九年级 · 变换几何
如图, 正方形 $A B C D$ 与 $\triangle E F G$ 在方格纸中, 正方形和三角形的顶点都在格点上, 那么与 $\triangle E F G$ 相似的是（）

  (第 8 题)

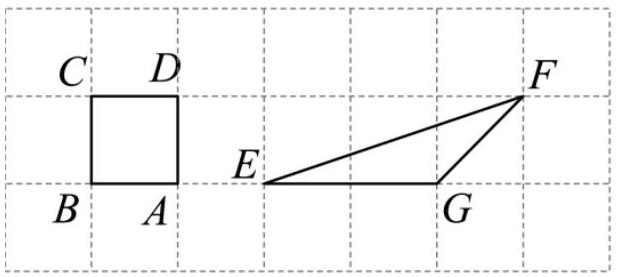
A. 以点 $E 、 F 、 A$ 为顶点的三角形
  B. 以点 $E 、 F 、 B$ 为顶点的三角形
  C. 以点 $E 、 F 、 C$ 为顶点的三角形
  D. 以点 $E 、 F 、 D$ 为顶点的三角形

答案: C
解析:  $\triangle E F G$ 中 $\angle E G F=135^{\circ}$, 利用两组对应边的比相等且夹角对应相等的两个三角形相似判断 A、B、D; 根据三组对应边的比相等的两个三角形相似判断 C.

【详解】解：由题意可得, $\triangle E F G$ 中 $\angle E G F=135^{\circ}, E G=2, G F=\sqrt{2}, E F=\sqrt{10}$.

A、 $\triangle E F A$ 中, $\angle A E F>135^{\circ}$, 则 $\triangle E F A$ 与 $\triangle E F G$ 不相似, 故本选项不符合题意;

B、 $\triangle E F B$ 中, $\angle B E F>135^{\circ}$, 则 $\triangle E F B$ 与 $\triangle E F G$ 不相似, 故本选项不符合题意;

C、 $\triangle E F C$ 中, $E F=\sqrt{10}, C E=\sqrt{5}, C F=5$,

$\because \frac{E G}{E F}=\frac{G F}{C E}=\frac{E F}{C F}=\frac{\sqrt{10}}{5}$,

$\therefore \triangle E F G \sim \triangle F C E$,
即 $\triangle E F C$ 与 $\triangle E F G$ 相似, 故本选项符合题意;

D、 $\triangle E F D$ 中, $90^{\circ}<\angle D E F<135^{\circ}$, 则 $\triangle E F D$ 与 $\triangle E F G$ 不相似, 故本选项不符合题意;

故选: C.

【点睛】本题考查了相似三角形的判定, 掌握判定两个三角形相似的方法是解题的关键. 两组对应边的比相等且夹角对应相等的两个三角形相似, 三组对应边的比相等的两个三角形相似.